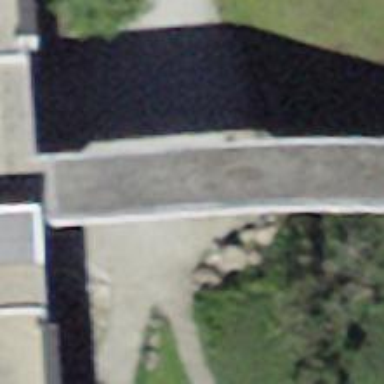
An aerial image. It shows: Footway that passes through building tunnel.